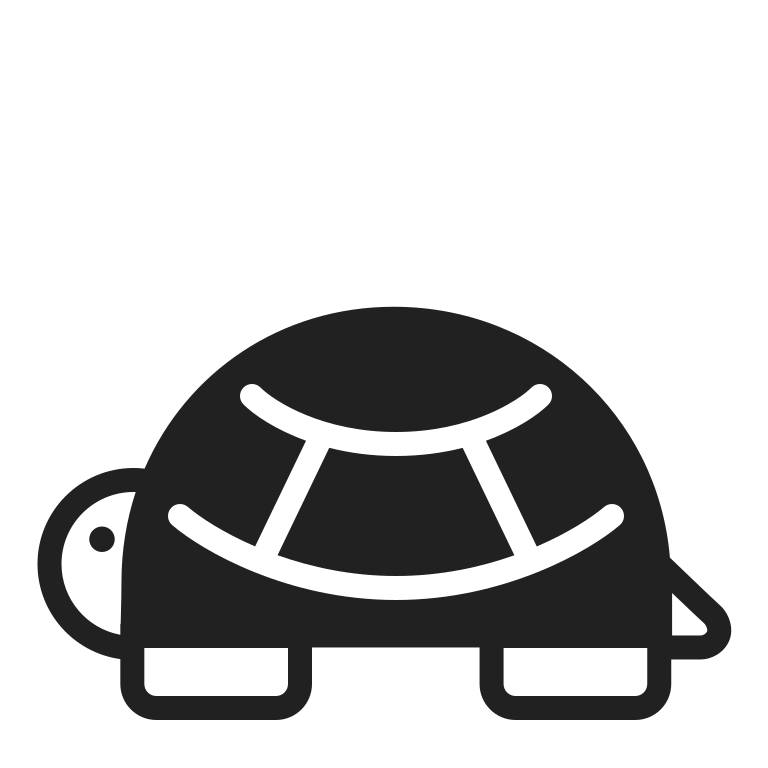
turtle high contrast